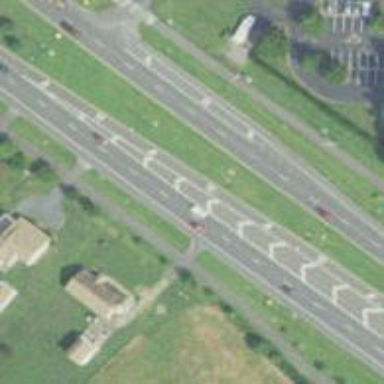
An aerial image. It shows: Primary highway that functions as expressway.